Question: I have a 'TabControl' that allows users to manage documents such as the following:

At some point, I want to add a feature that allows users to float 'TabItem's and dock them back into the 'TabControl' much along the lines of what you can do in Visual Studio. This feature will allow users to more easily compare documents and copy/paste between them, etc.
I have some general ideas on how to go about doing this. The 'TabControl' has its 'ItemsSource' bound to a list of document view models.
To float the tab:
1. Add a Thumb control to the tab strip area of the TabItem.
2. When the user drags the Thumb, the associated document view model is removed from the TabControl list.
3. A separate document Window is brought up, bound with the document view model, to display/edit that document.
To dock the tab:
1. Add a DragOver event handler in the TabControl to recognise a document Window dragging over the tab strip area.
2. The associated document view model is added to the TabControl list.
3. The document Window is closed.
Are there any examples out there on how to do this, or do you have an approach to do this?
Thanks.
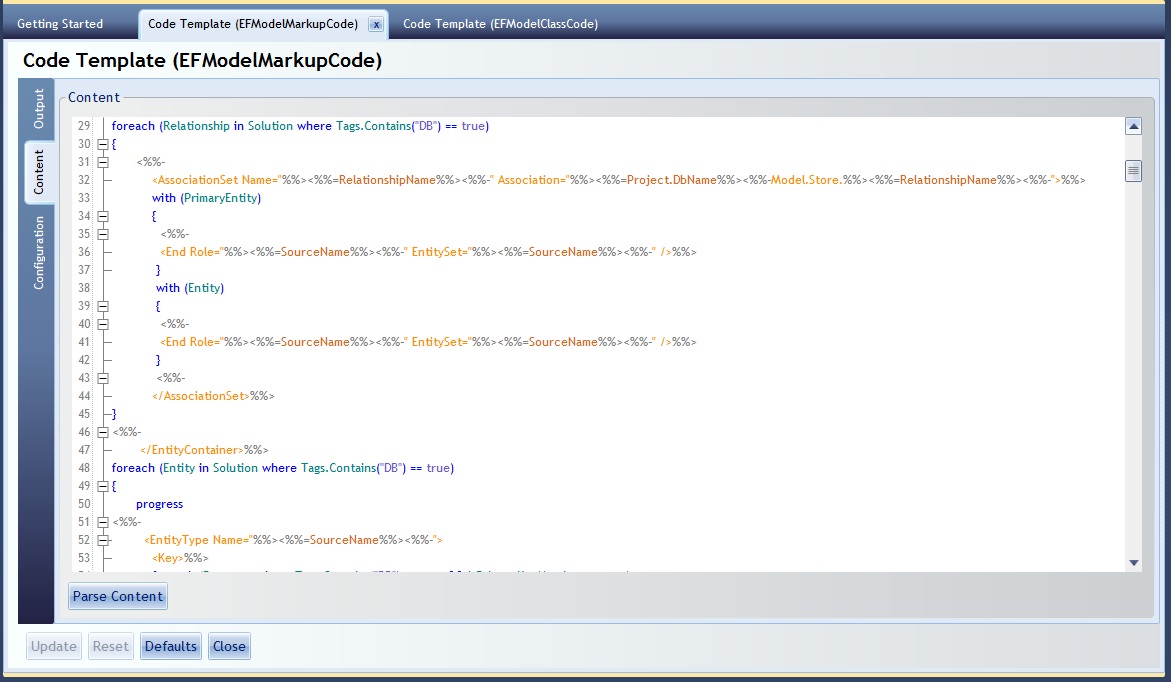
Answer: If you can't find or don't want to use a pre-existing control, I would highly recommend Bea Stollnitz's article about <URL>. You will probably have to alter it a bit to work with a 'DockPanel' to identify what 'DockPanel.Dock' the databound object should use, however I've found the code easy to alter in the past.
You would then setup two databound controls, such as a 'TabControl' and a 'DockPanel', and when dragging/dropping between the two you are actually dragging/dropping the databound items between the 'ItemsSources'.